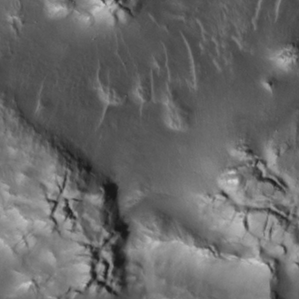
Label: non_frost